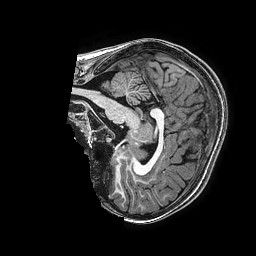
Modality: T1w
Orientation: sagittal
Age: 8
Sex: female
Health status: ill
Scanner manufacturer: ge
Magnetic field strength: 3 T
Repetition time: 0.0077 s
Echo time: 0.003436 s